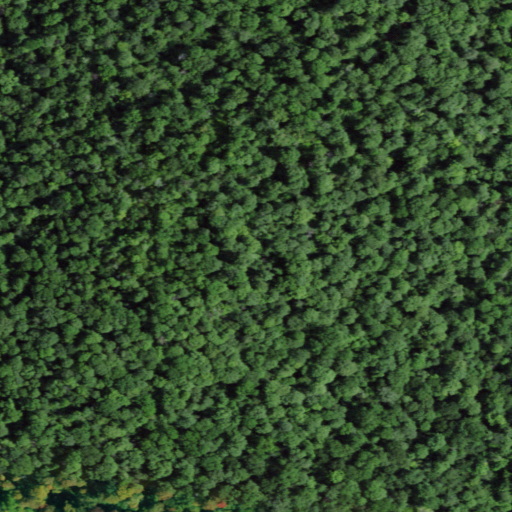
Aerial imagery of ridge(s) in New York named Pin Cherry Ridge containing only deciduous forest